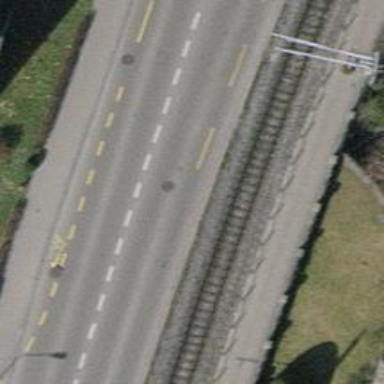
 featuring lanes for bicycles on both sides."